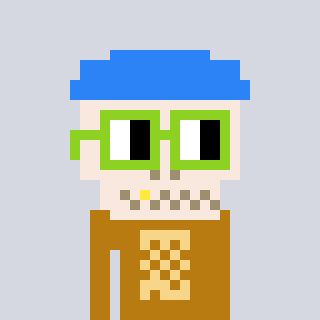
a pixel art character with square light green glasses, a skeleton-hat-shaped head and a gold-colored body on a cool background